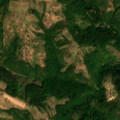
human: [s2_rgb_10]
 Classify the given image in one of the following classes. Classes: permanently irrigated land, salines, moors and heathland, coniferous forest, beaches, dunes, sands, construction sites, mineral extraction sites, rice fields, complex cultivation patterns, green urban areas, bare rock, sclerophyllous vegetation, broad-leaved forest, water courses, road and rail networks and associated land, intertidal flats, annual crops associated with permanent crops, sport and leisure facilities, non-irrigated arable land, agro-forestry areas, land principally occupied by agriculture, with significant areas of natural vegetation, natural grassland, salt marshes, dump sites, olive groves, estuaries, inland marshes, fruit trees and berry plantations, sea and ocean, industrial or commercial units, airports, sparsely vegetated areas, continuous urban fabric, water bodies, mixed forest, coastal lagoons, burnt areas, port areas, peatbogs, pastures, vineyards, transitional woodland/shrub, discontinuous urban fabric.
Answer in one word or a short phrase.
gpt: complex cultivation patterns, broad-leaved forest, transitional woodland/shrub